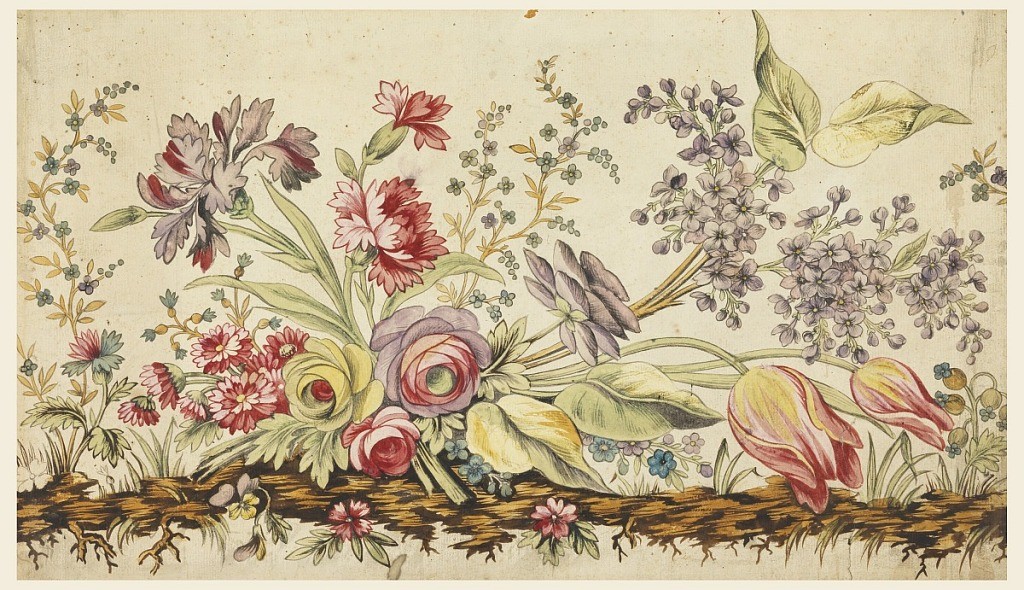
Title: Design for a wallpaper frieze
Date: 1810–30
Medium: Brush and orange, greenish-black gouache on paper
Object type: Drawing
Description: Rinceau formed by boughs with leaves and thorns in the shape of horizontal S, with blossoms in the hollows, over two bands. The upper one shows rosettes, the lower one fantastical floral motif.